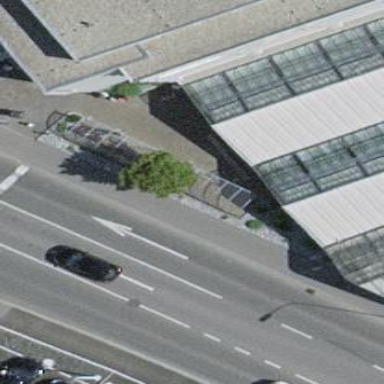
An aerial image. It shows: Building with bicycle parking shed.